Current action and preconditions to check: trajectory_clear

Your task: For each precondition in the list above, predict whether it will hold at this action.

Consider the current scene as observed from the mobile robot's camera, and analyze the predicted future states of all dynamic agents (e.g., people, animals, vehicles, or any moving entities) within the NEXT SECOND.

IMPORTANT: Only answer "very likely" if you are absolutely certain—based on strong, clear evidence—that a dynamic agent will violate the precondition in the predicted future state. Do NOT answer "very likely" for unlikely, ambiguous, or low-probability risks.

Ask yourself for each precondition: Is there a high probability, with clear and convincing evidence, that the predicted future states of any dynamic agent will interfere with the predicted future state of the currently executing action within the NEXT SECOND, causing that precondition to fail?

Assess the risk level based on these predictions. Use "likely" or "very likely" if motions create a clear risk of interference.

Use "neutral" or "improbable" if agents are nearby but their predicted paths are clearly diverging or non-conflicting.

Failure Risk Categories: "very improbable", "improbable", "neutral", "likely", "very likely"

Answer Format: Output ONLY the probability_of_failure value from these categories: "very improbable", "improbable", "neutral", "likely", "very likely"

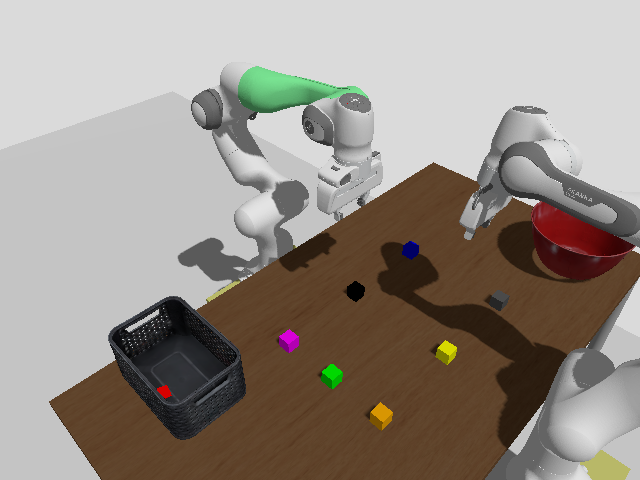

Answer: improbable